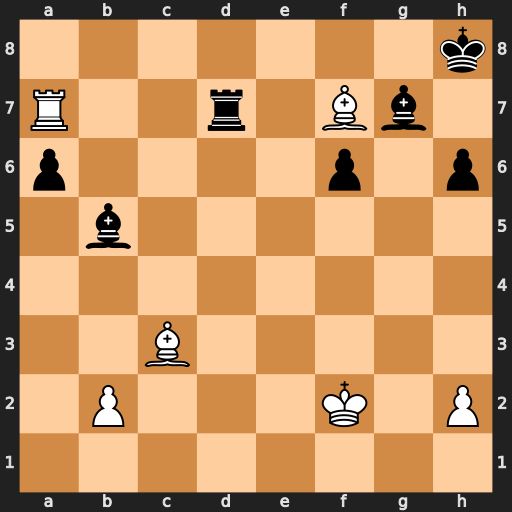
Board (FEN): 7k/R2r1Bb1/p4p1p/1b6/8/2B5/1P3K1P/8
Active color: w
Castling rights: -
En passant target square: -
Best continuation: Ra8+ Kh7 Be6 Kg6 Bxd7